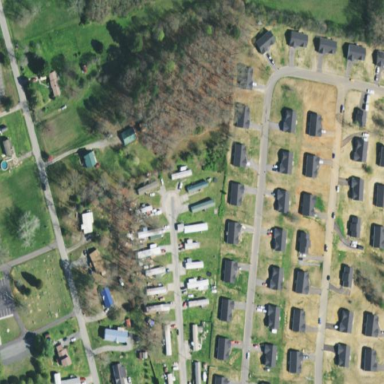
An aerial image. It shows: Residential area designated as trailer park.